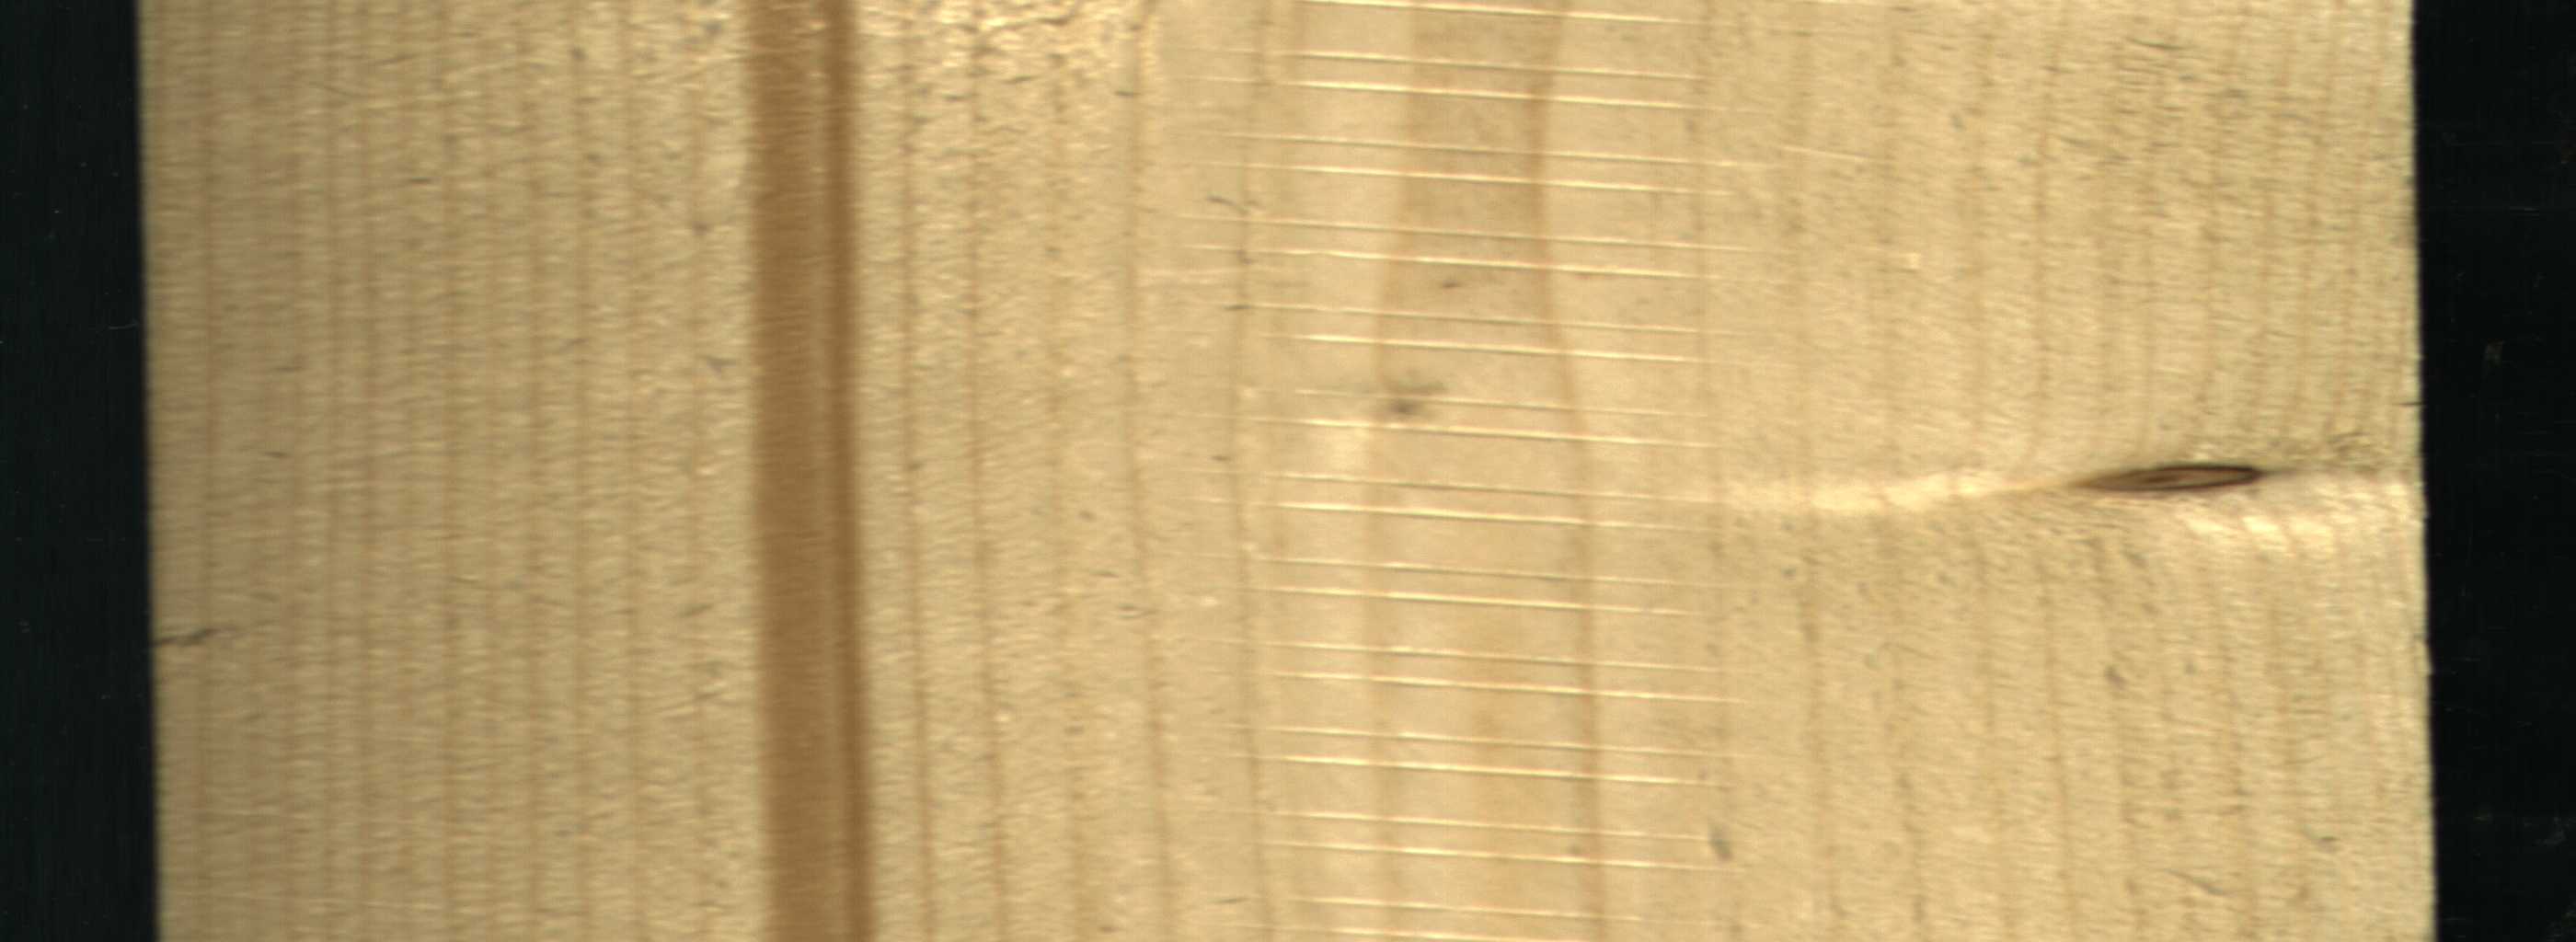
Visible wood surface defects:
Quartzity
Dead_Knot
Dead_Knot
Dead_Knot